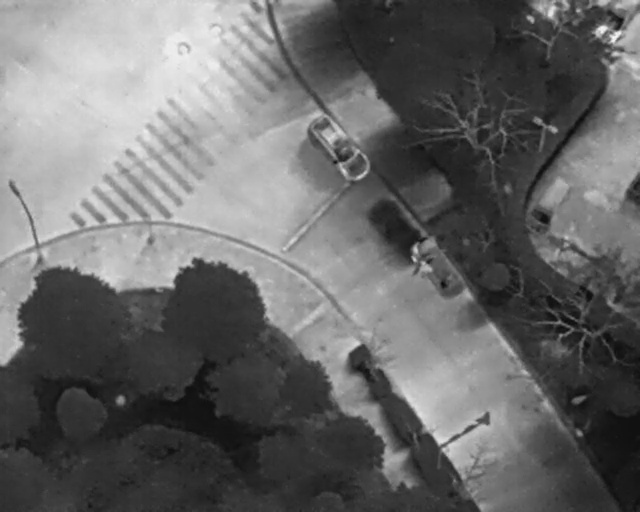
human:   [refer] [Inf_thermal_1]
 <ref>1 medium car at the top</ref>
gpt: <box>[[50, 21, 55, 36, 49]]</box>

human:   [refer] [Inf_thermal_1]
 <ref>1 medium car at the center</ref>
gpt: <box>[[66, 45, 70, 59, 53]]</box>